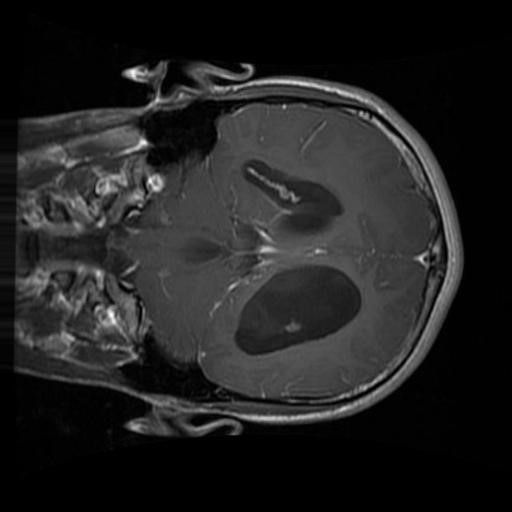
Label: brain_glioma